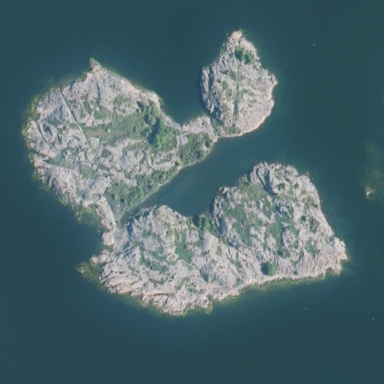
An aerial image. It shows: Islet located along the natural coastline.